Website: macys
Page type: gifting
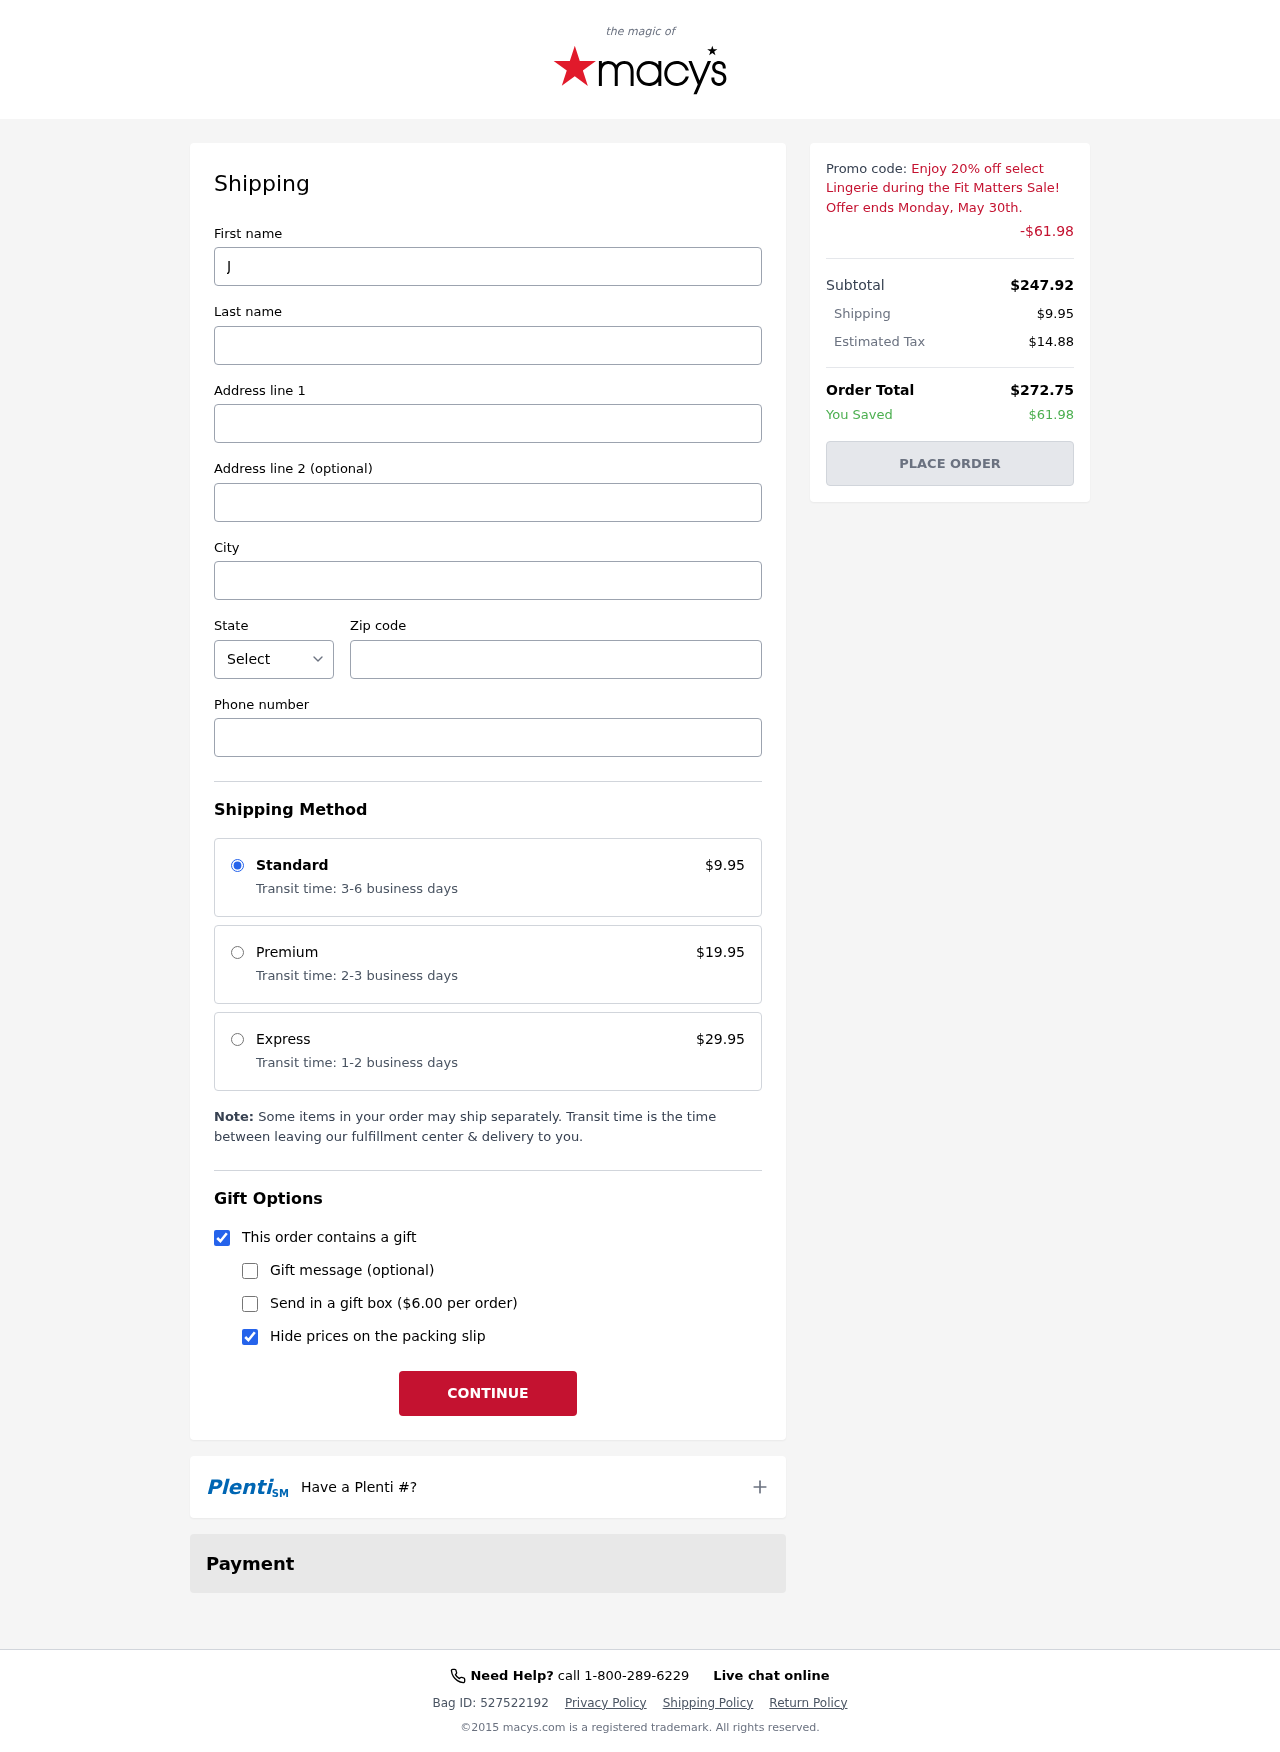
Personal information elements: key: PII_CITY
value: New Lisafurt
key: PII_FIRSTNAME
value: John
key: PII_LASTNAME
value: Camacho
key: PII_PHONE
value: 9843764803
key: PII_POSTCODE
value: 38554
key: PII_STATE_ABBR
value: MI
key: PII_STREET
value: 123 Stanley Meadow
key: PII_STREET2
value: Suite 357
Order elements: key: ORDER_SHIPPING_COST
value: $9.95
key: ORDER_DISCOUNT
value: -$61.98
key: ORDER_SUBTOTAL
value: $247.92
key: ORDER_TAX
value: $14.88
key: ORDER_TOTAL
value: $272.75
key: ORDER_SAVINGS
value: $61.98